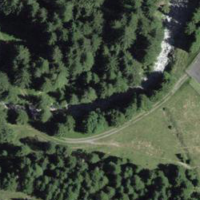
EUNIS habitat code: 23
Species observed at this site:
Tussilago farfara